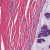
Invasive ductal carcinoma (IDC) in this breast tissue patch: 0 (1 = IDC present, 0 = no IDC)